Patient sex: M
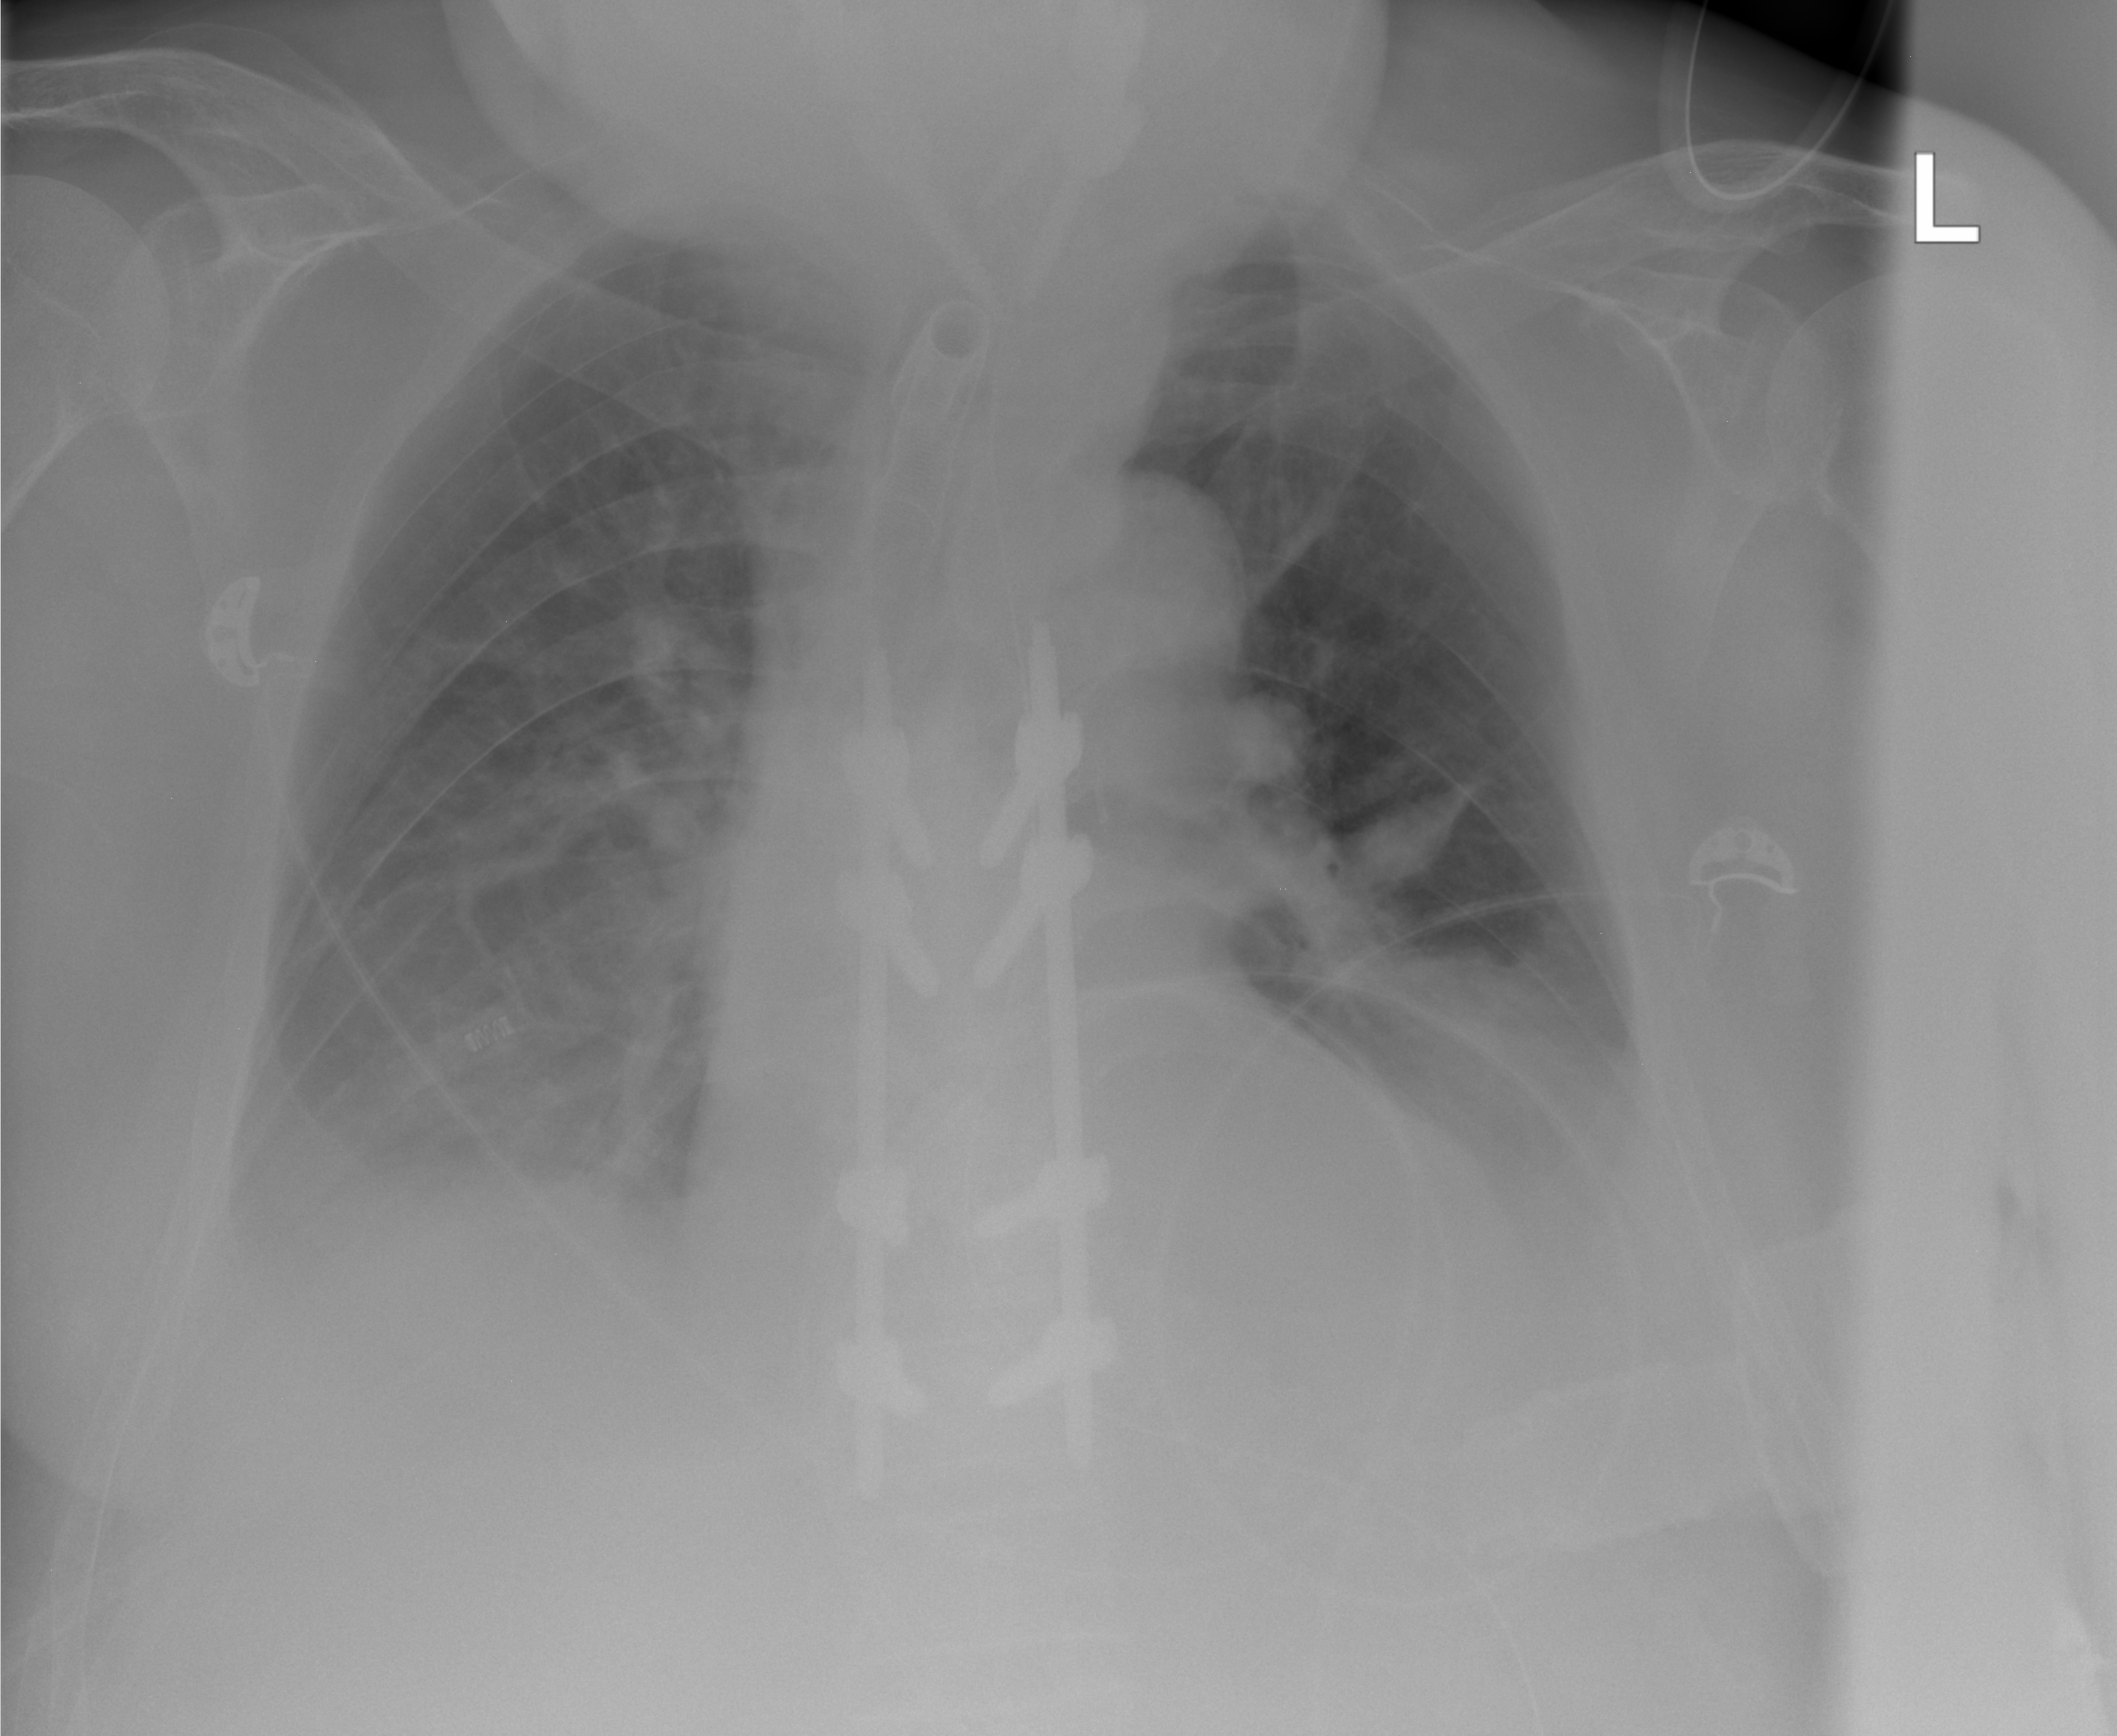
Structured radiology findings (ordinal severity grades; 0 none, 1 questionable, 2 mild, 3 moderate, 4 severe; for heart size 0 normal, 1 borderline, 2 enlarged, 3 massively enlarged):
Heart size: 0
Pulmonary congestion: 2
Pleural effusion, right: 2
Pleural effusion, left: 3
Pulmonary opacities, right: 0
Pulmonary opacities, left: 0
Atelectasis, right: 0
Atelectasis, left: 2